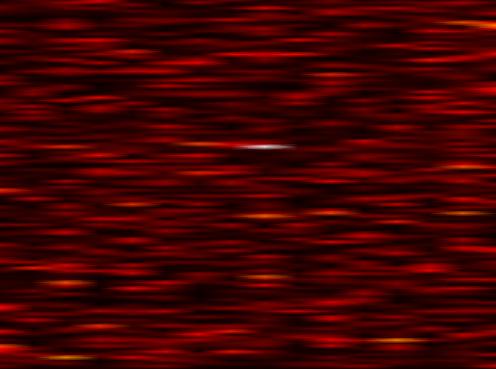
Label: FOFDM